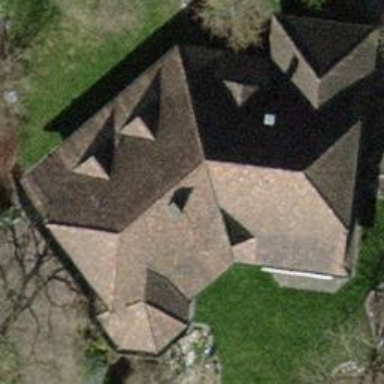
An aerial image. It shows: Detached building with hipped roof shape.